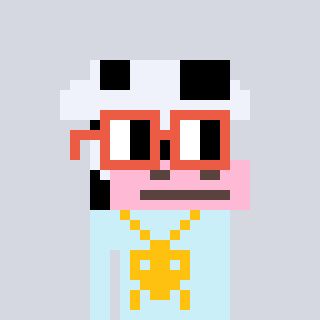
a pixel art character with square orange glasses, a cow-shaped head and a cold-colored body on a cool background